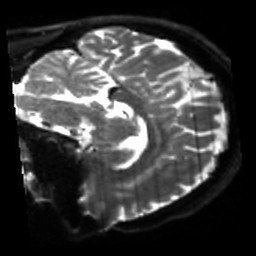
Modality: sbref
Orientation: sagittal
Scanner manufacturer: siemens
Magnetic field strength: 3 T
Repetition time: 4 s
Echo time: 0.0594 s